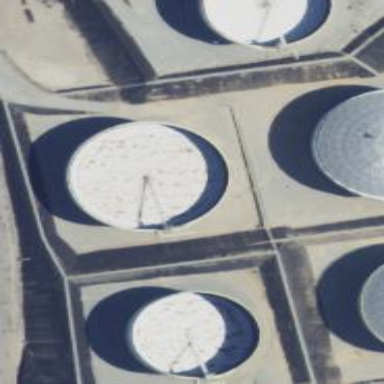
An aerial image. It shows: Storage tank building.